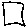
Label: square